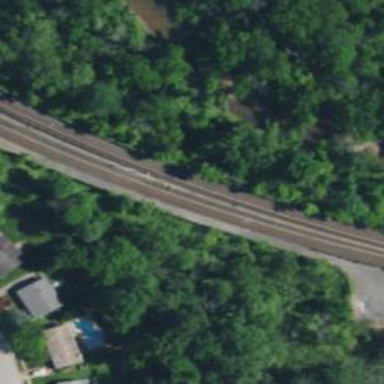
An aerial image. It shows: Single electrified rail track.